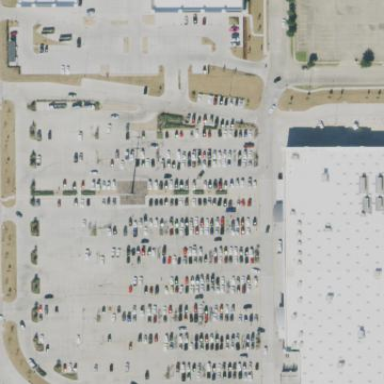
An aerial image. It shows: Retail area.